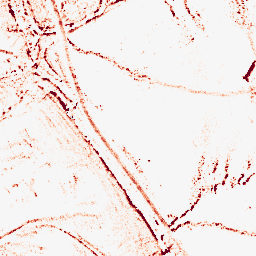
Category: morphological
Decomposition family: morphological_rect
Decomposition parameters: operation: opening
width: 5
height: 5
Upsampling method: regularized
Upsampling parameters: scale: 2
lambda_reg: 0.01
Upsampling scale: 2